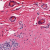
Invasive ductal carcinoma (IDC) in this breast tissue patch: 0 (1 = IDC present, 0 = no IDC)